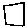
Label: square